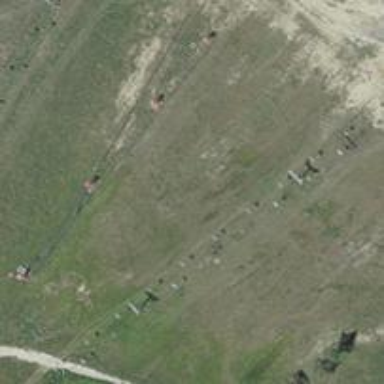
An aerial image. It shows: Advanced skiing slope.